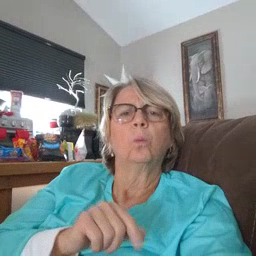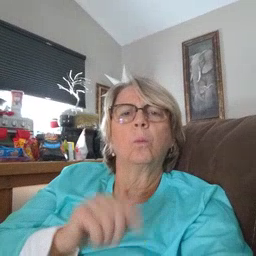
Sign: go